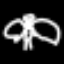
Label: angel